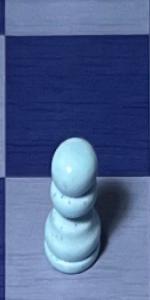
Label: Pawn_White